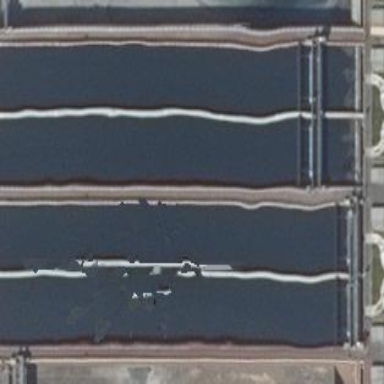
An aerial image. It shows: Body of wastewater.